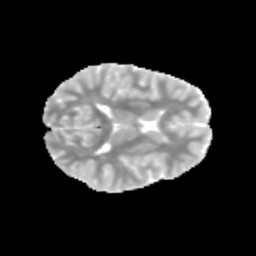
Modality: MD
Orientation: axial
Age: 9
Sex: male
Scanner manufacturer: siemens
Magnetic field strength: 3 T
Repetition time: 3.8 s
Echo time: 0.07 s